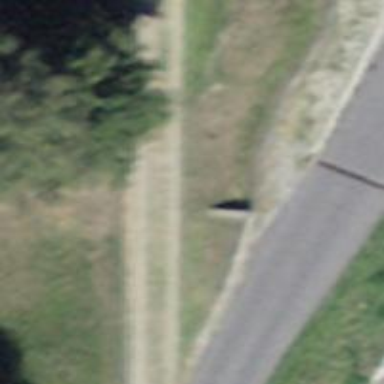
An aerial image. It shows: Unpaved driveway with service road designation.